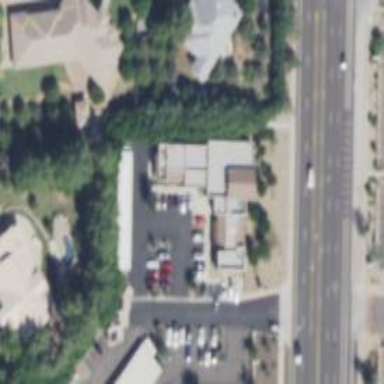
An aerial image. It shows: Healthcare clinic.